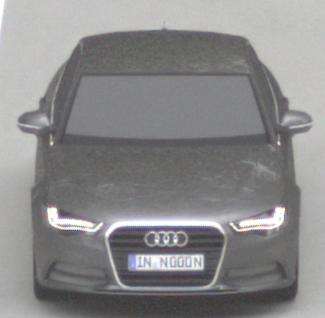
Make: Audi
Model: A6 2.0 TFSI
Detailed model: A6 (C7) Limousine
Model produced from: 2011/10
Model produced until: 2014/09
Doors: 4
Color: gray
Road condition: wet road
Daytime: morning or afternoon
Contrast: low contrast